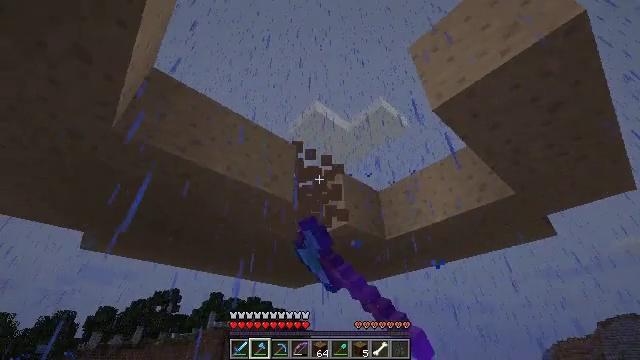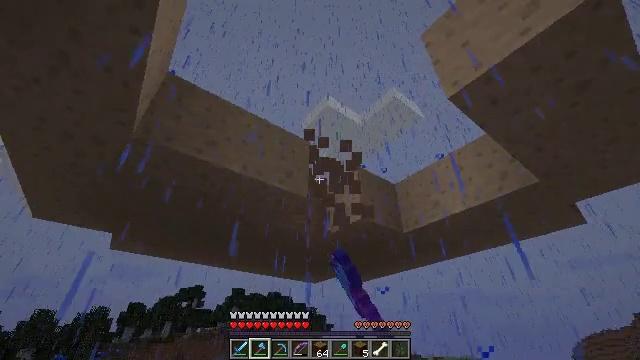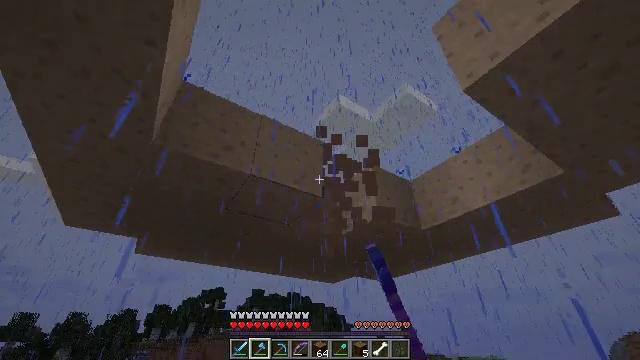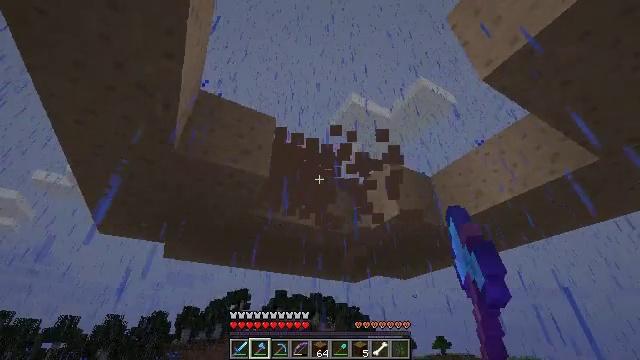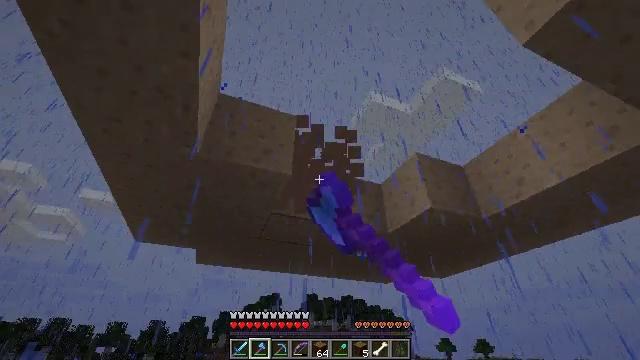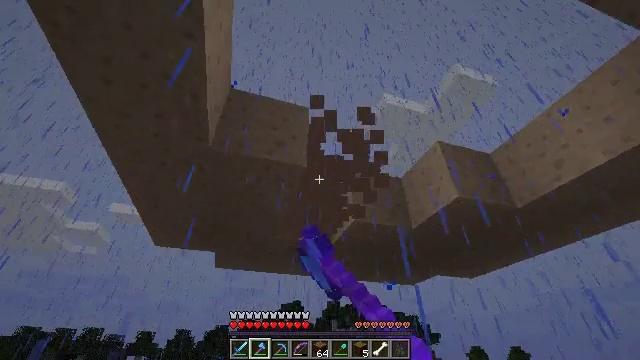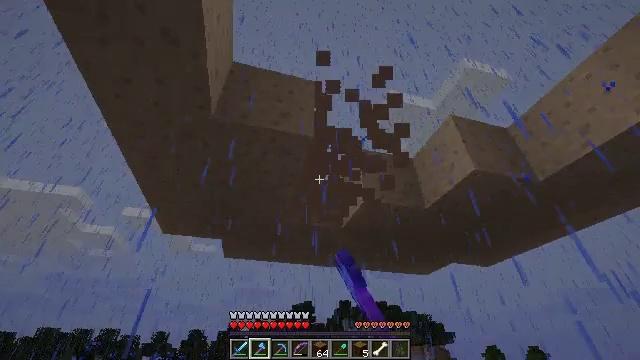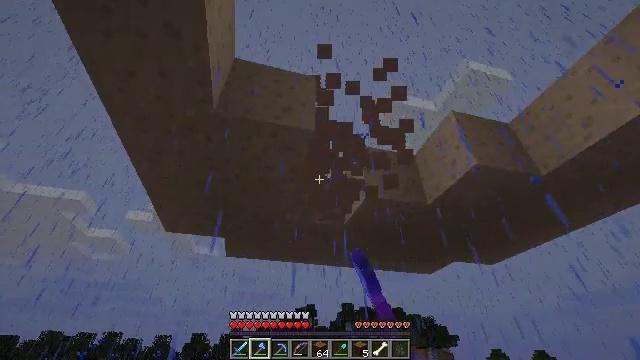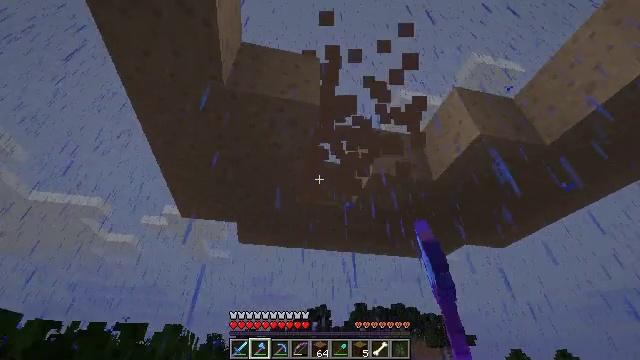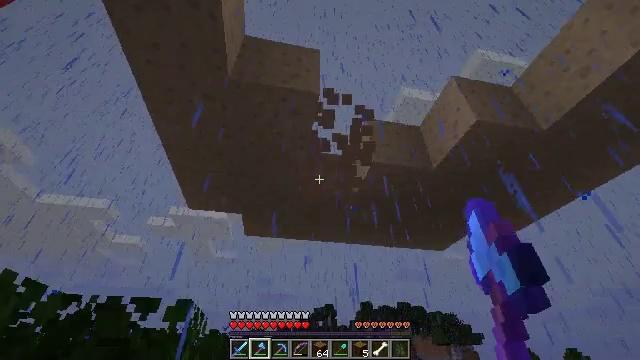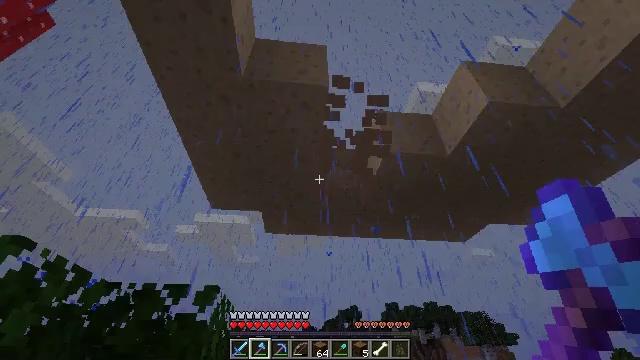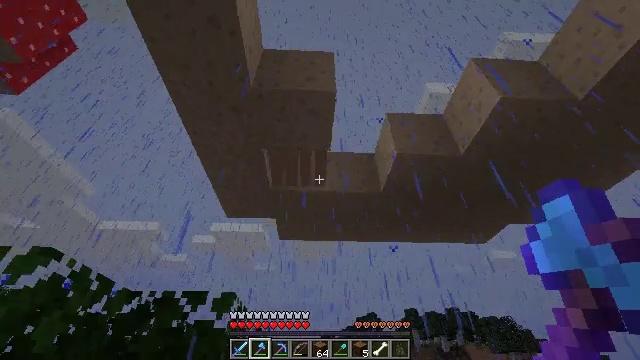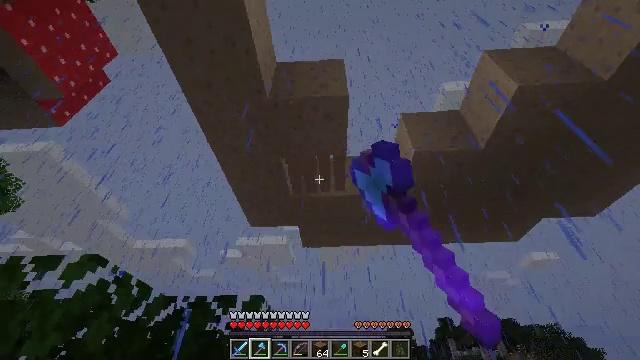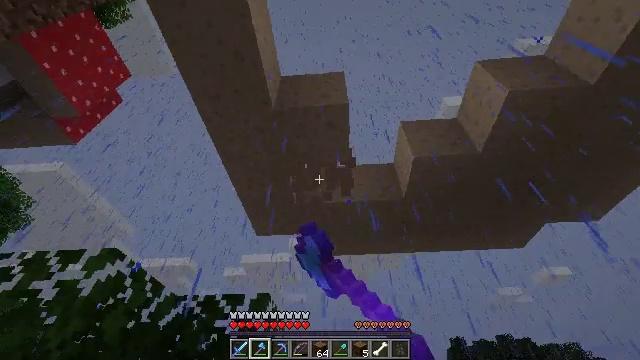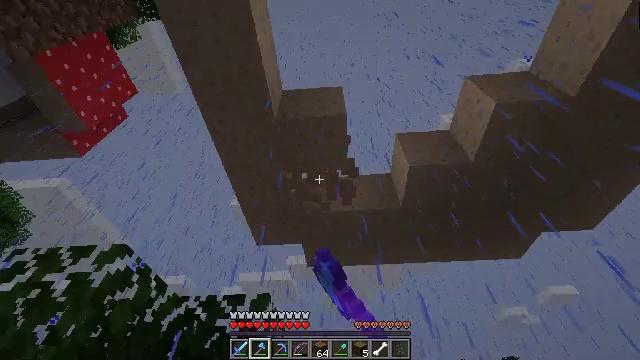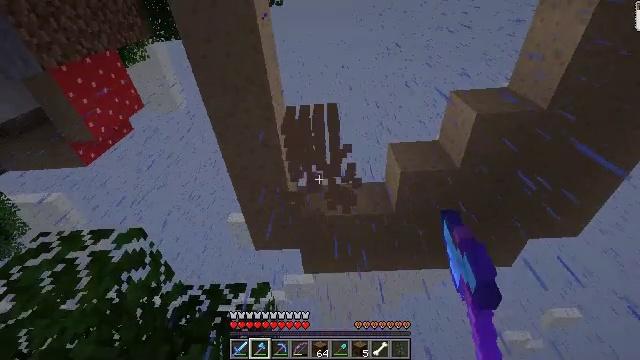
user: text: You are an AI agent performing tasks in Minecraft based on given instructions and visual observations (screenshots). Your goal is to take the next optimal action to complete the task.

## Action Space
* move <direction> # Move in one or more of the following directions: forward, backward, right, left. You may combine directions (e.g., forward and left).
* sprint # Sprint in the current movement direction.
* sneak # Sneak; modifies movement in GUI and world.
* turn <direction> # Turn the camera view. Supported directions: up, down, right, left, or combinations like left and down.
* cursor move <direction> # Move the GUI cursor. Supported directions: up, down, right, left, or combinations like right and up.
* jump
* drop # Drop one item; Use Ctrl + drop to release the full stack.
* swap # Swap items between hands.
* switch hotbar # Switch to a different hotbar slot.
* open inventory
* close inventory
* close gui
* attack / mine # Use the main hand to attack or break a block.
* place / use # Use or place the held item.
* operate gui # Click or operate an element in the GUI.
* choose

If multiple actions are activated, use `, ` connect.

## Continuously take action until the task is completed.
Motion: motion action
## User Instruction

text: Gather brown mushroom block as building material.
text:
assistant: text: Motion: turn left and down, attack / mine
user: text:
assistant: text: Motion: turn left, attack / mine
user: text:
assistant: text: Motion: move forward, turn left, attack / mine
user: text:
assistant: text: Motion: move forward, turn left, attack / mine
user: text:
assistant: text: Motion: move forward, turn left and up, attack / mine
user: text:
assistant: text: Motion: attack / mine
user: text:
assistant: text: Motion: turn left, attack / mine
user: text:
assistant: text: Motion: turn left, attack / mine
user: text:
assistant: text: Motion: attack / mine
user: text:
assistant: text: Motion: turn left, attack / mine
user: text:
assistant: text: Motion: turn left and up, attack / mine
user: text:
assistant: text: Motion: turn left and up, attack / mine
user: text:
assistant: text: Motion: turn up, attack / mine
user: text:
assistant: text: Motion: turn up, attack / mine
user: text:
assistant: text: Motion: turn up, attack / mine
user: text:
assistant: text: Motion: turn up, attack / mine
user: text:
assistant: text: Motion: attack / mine
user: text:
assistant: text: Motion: turn down, attack / mine
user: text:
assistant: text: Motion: turn down, attack / mine
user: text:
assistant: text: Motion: attack / mine